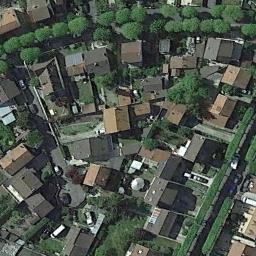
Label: dense_residential